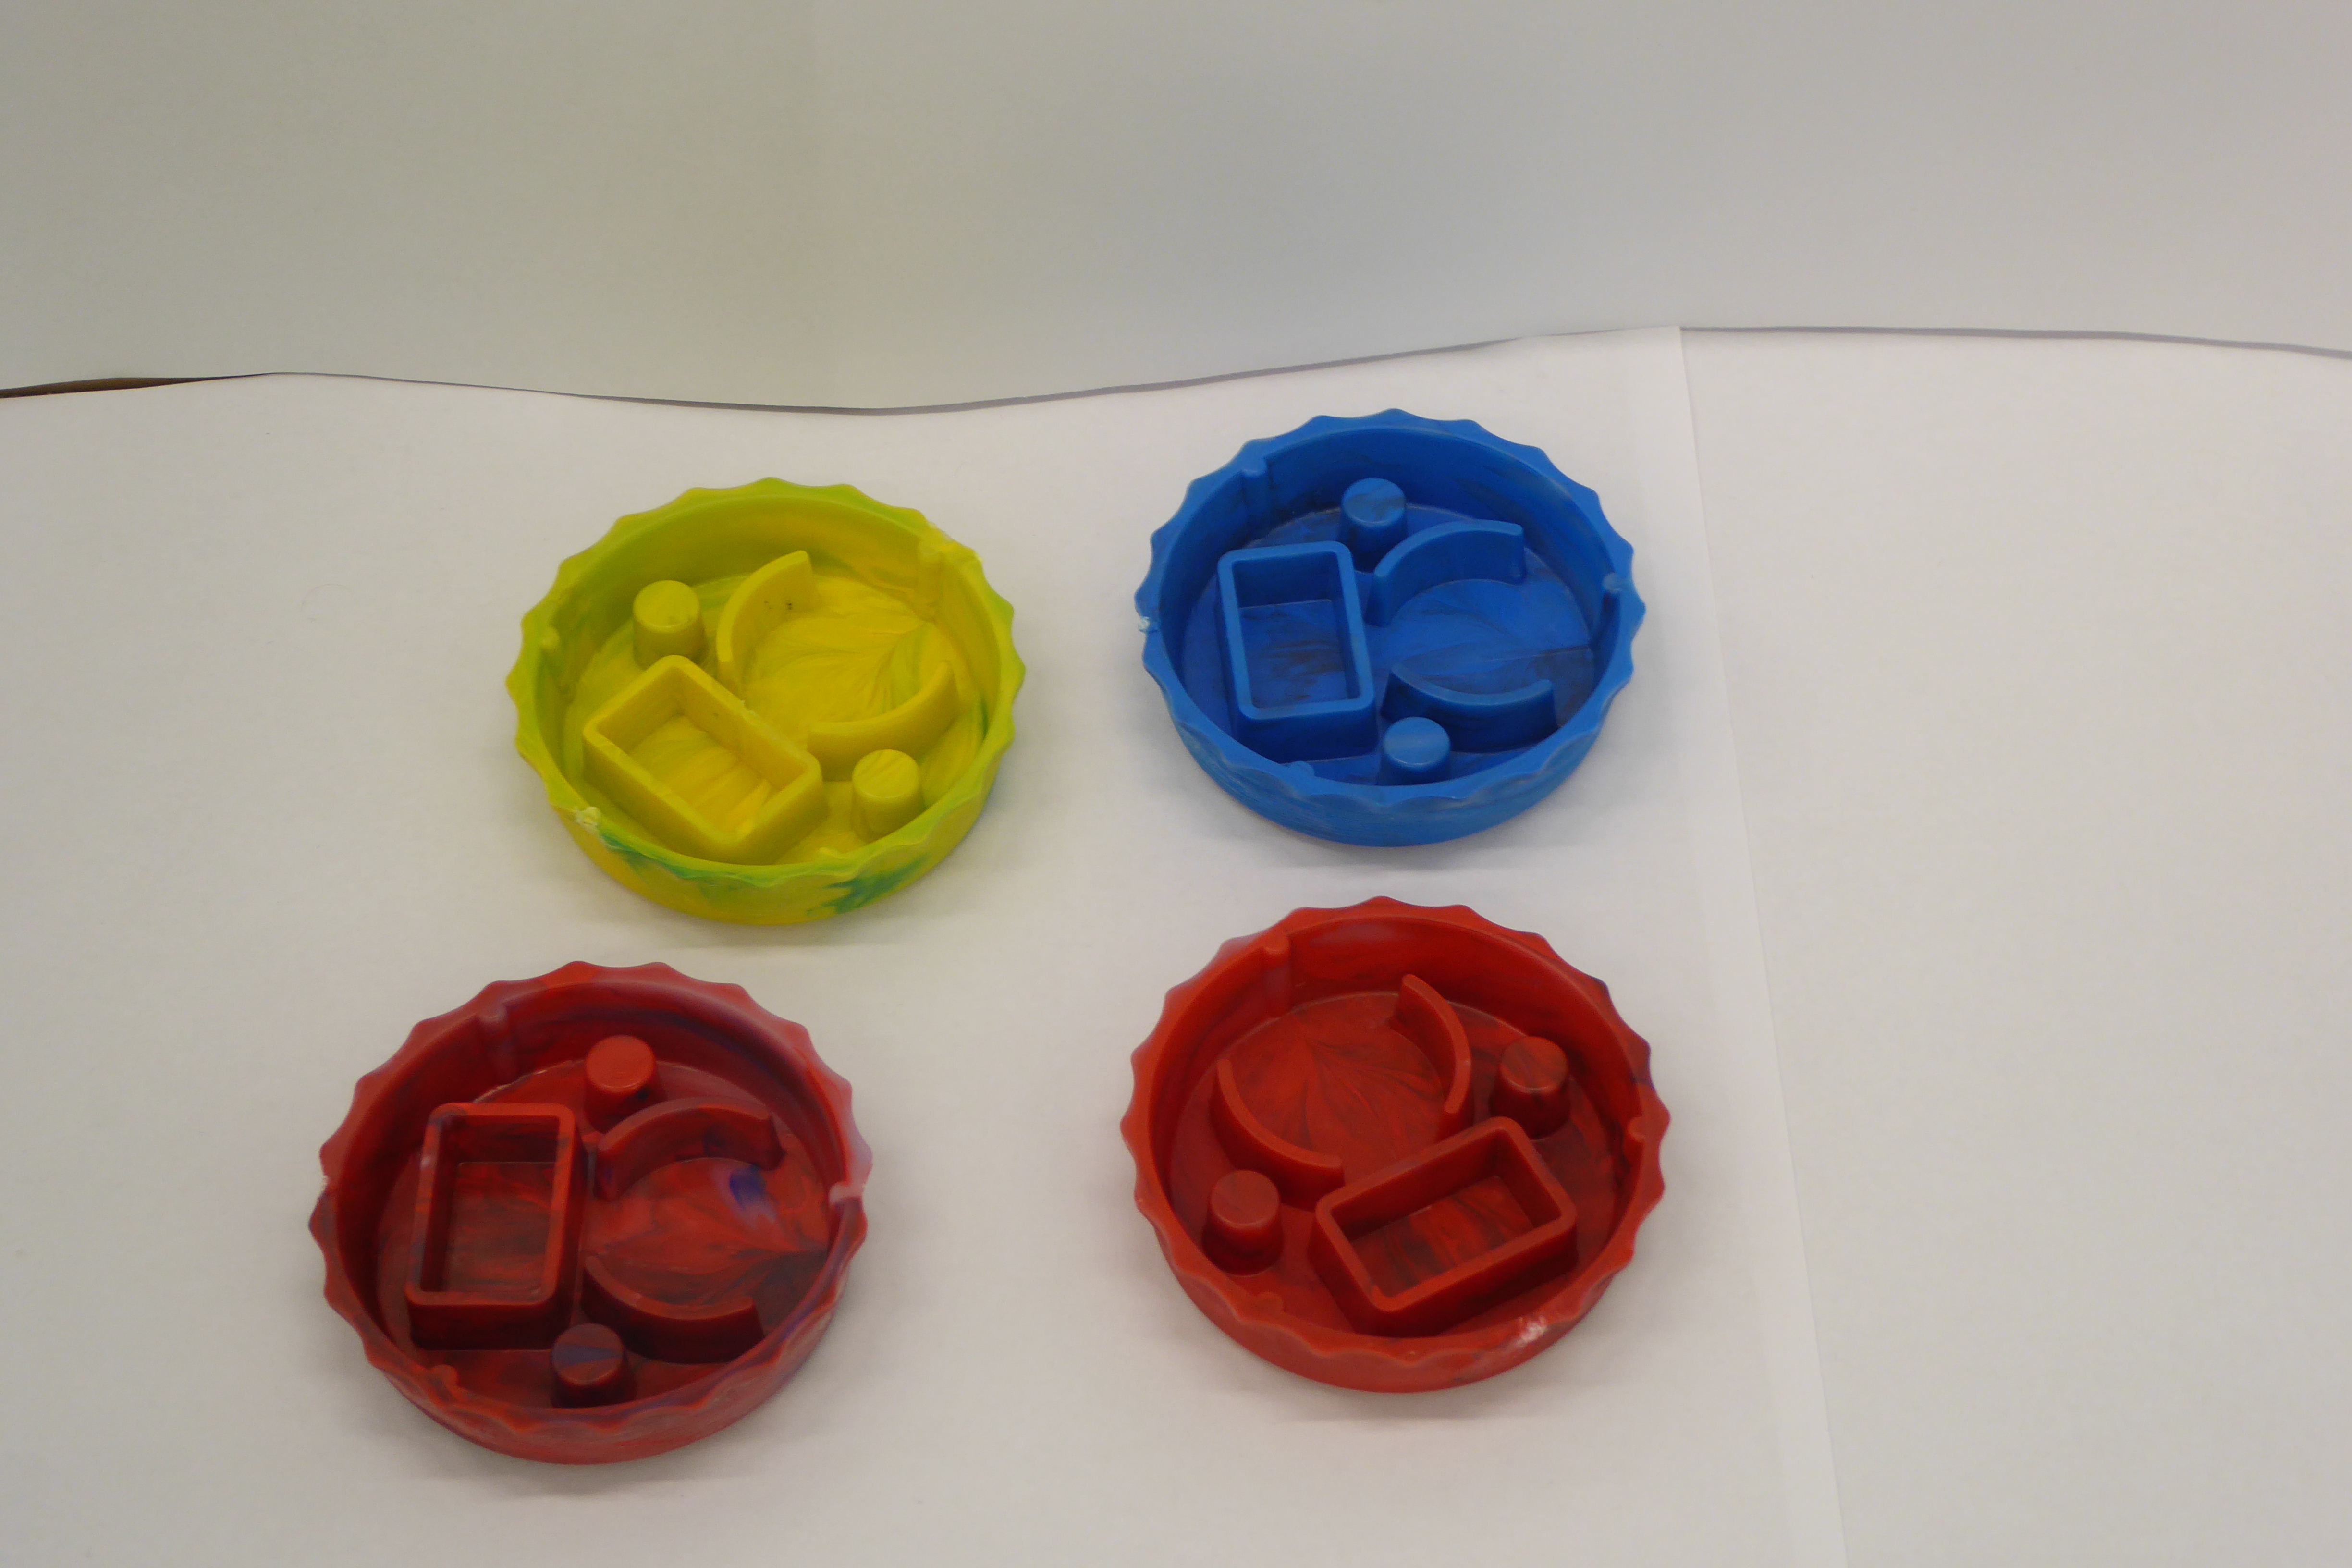
Label: Bottle Opener - Cover